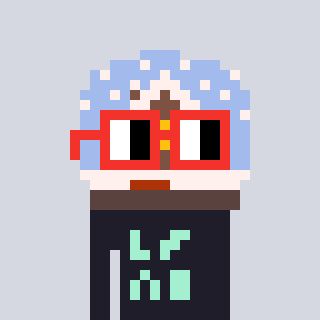
a pixel art character with square red glasses, a snow globe-shaped head and a grayscale-colored body on a cool background